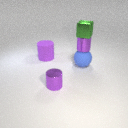
large blue rubber sphere below small purple metal cylinder